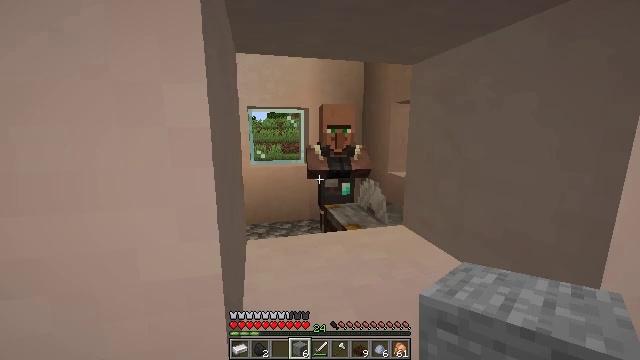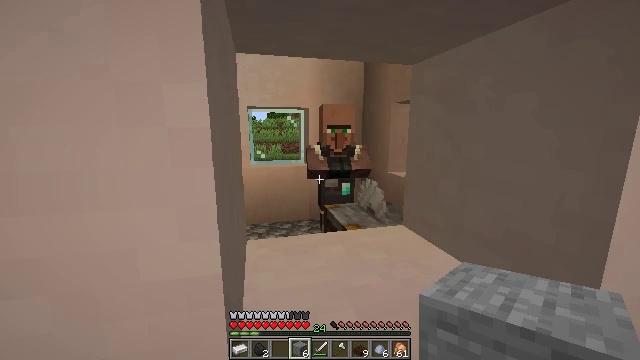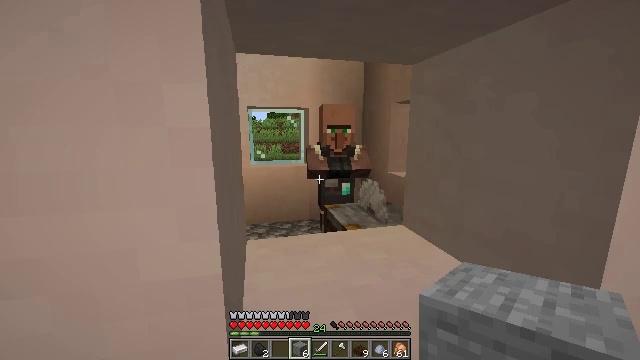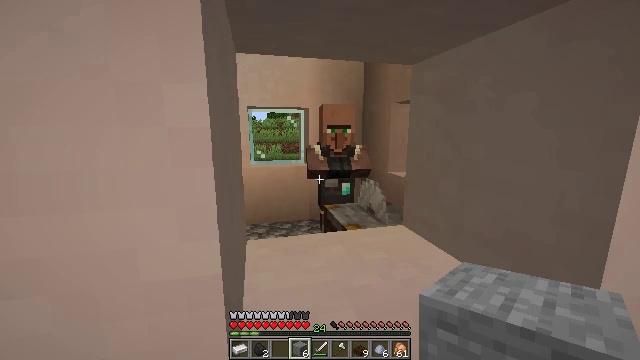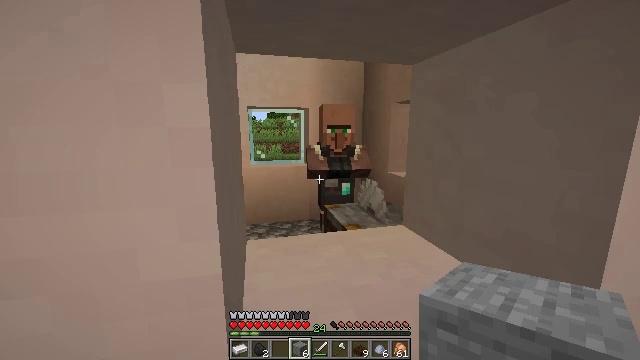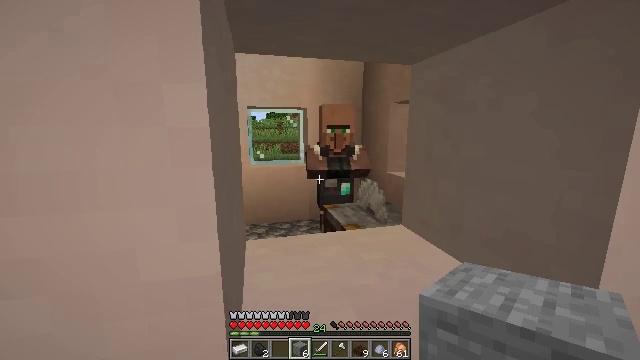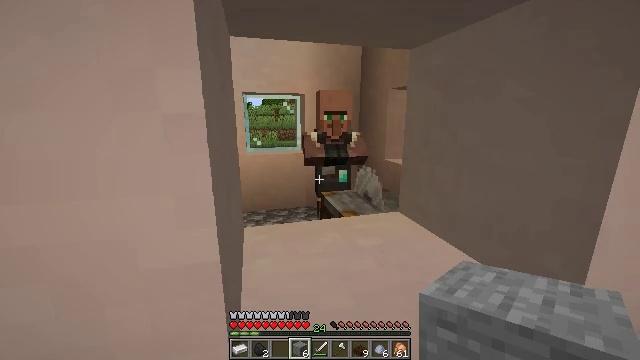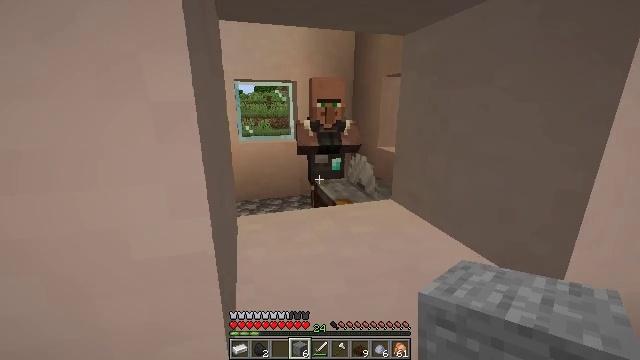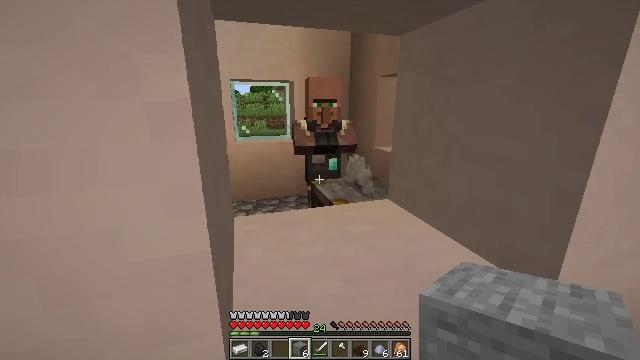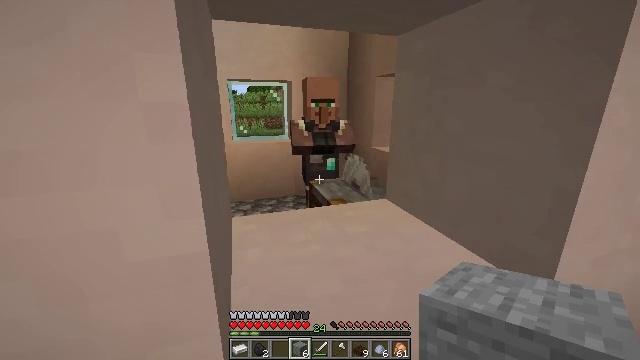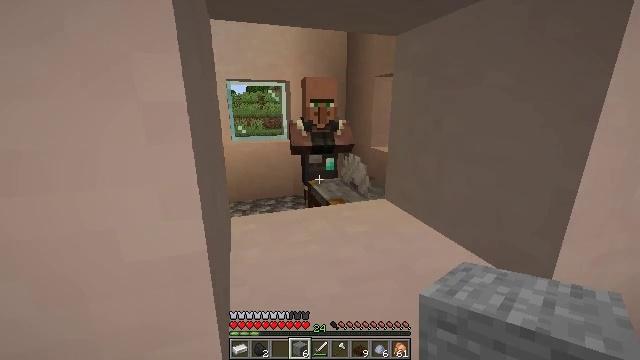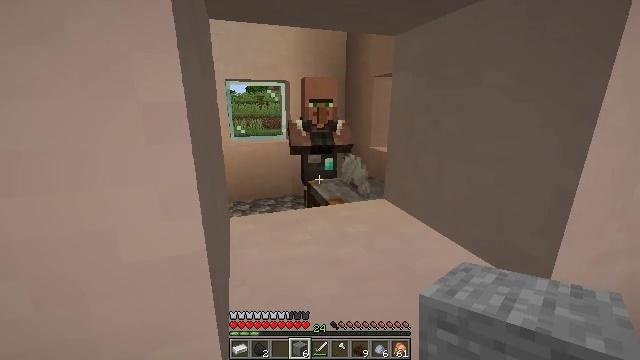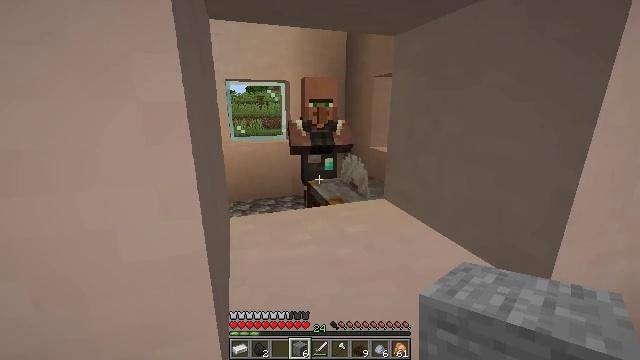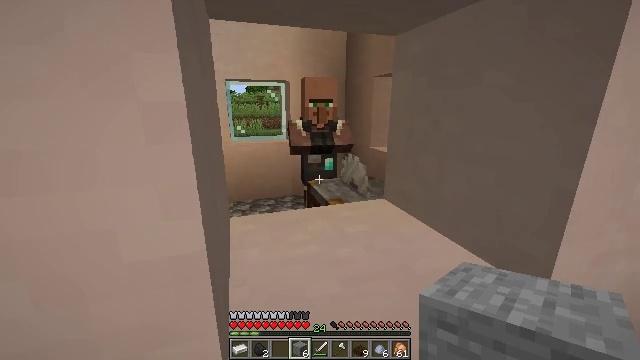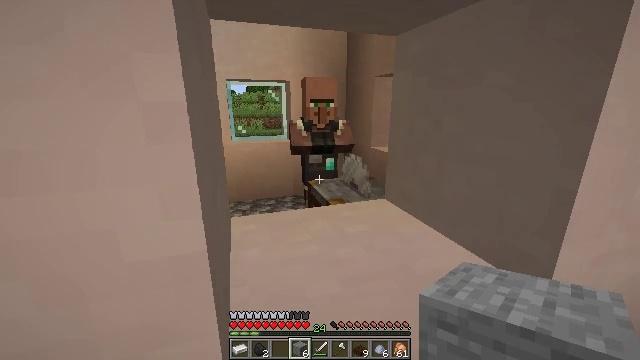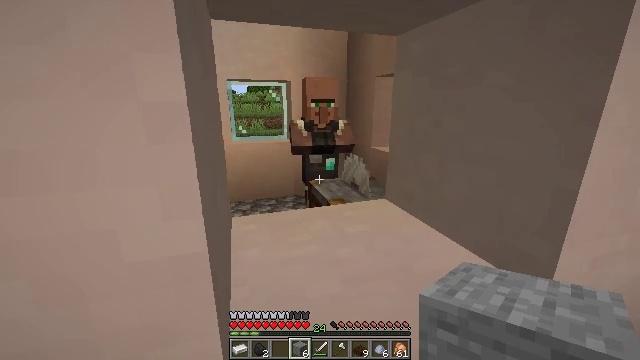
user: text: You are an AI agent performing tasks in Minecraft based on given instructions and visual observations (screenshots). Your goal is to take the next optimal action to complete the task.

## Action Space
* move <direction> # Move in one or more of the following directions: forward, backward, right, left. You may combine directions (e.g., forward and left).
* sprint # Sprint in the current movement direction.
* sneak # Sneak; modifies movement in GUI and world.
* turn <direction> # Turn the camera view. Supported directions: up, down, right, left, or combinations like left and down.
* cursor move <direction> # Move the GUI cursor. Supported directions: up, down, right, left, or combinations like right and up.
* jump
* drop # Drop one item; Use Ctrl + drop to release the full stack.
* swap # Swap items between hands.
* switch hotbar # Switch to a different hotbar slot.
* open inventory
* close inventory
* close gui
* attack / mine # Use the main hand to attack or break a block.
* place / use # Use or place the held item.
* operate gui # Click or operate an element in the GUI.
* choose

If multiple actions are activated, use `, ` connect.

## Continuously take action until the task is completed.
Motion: motion action
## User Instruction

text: Pick up white terracotta by mining.
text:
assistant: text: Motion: no_op
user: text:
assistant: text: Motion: no_op
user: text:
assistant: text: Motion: no_op
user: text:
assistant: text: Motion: no_op
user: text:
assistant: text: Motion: no_op
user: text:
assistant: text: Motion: turn down
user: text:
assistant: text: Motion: turn right and down
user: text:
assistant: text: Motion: no_op
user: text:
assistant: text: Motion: no_op
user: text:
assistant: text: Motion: no_op
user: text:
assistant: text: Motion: no_op
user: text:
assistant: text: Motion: no_op
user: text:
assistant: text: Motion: no_op
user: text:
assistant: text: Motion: no_op
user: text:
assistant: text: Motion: no_op
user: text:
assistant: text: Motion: no_op
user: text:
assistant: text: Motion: no_op
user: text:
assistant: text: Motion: turn left
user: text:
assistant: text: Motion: no_op
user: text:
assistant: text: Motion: no_op
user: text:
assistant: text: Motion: turn left and up
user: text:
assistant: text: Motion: no_op
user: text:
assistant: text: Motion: no_op
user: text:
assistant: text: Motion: turn right
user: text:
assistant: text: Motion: turn right
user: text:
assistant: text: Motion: turn right
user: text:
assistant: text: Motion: turn right
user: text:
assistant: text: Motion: turn right
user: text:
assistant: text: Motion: turn right
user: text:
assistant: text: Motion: no_op